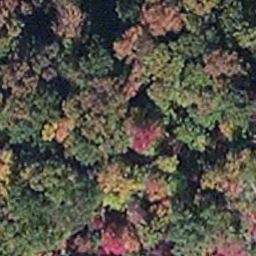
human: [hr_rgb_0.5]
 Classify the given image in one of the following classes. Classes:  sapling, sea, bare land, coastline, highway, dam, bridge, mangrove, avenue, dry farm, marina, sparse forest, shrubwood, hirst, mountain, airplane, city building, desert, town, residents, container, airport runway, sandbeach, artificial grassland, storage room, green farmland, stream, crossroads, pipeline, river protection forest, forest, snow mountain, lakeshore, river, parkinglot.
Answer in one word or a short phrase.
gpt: mangrove